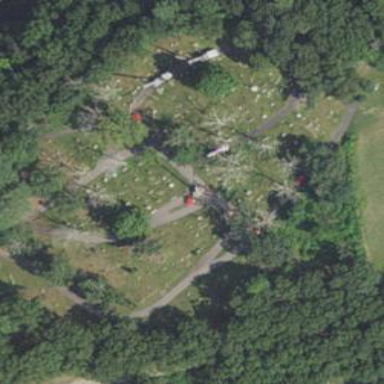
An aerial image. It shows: Cemetery with historic significance.